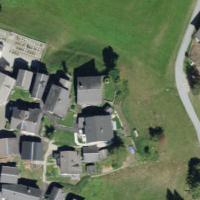
EUNIS habitat code: 24
Species observed at this site:
Plagiognathus arbustorum
Veronica chamaedrys